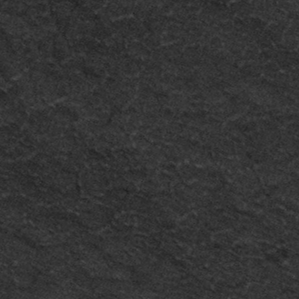
Label: frost